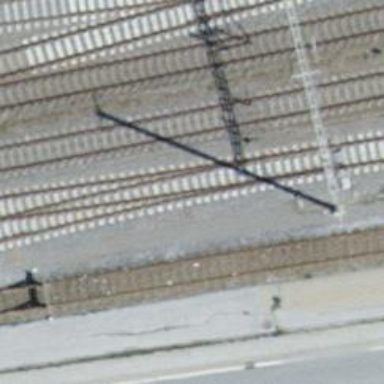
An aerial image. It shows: Railway switch with the turnout on the left side.